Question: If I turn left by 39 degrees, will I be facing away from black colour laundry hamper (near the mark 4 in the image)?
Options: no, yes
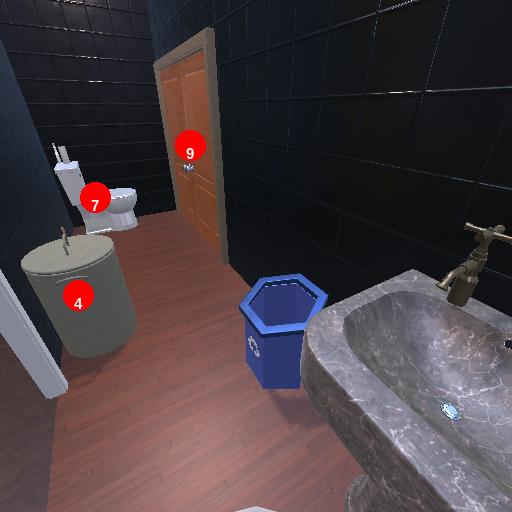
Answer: no